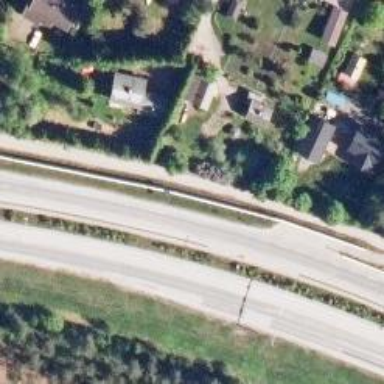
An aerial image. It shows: Primary highway.